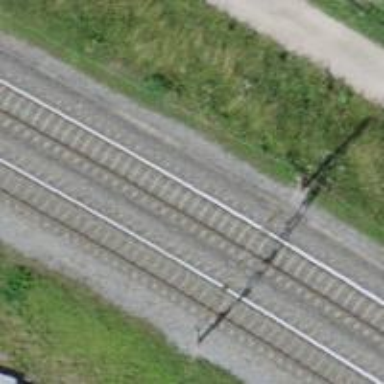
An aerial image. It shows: Single-track railway with electrified contact lines.